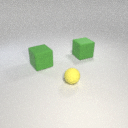
large green rubber cube behind large green rubber cube